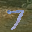
Label: 7